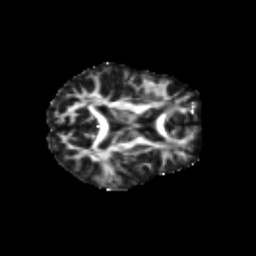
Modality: FA
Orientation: axial
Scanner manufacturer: siemens
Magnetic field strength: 3 T
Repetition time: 9.2 s
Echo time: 0.084 s